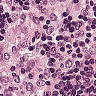
Metastatic tissue present: no